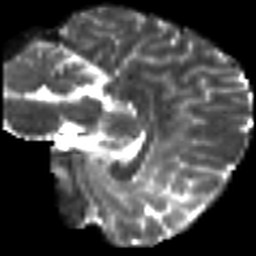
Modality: T2w
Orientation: sagittal
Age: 22
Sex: male
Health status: ill
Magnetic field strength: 3 T
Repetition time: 8.4 s
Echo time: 0.0926 s